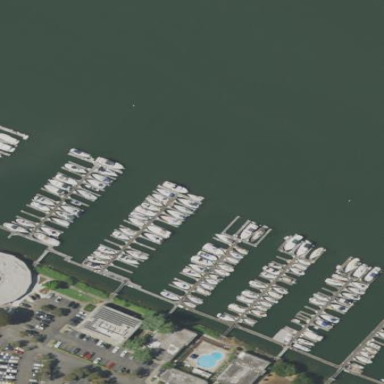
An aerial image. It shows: Marina area for leisure land.